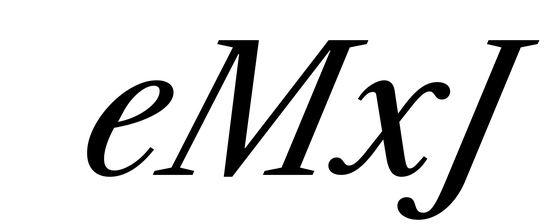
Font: LibreCaslonText-Italic_Italic